Question: In a '<canvas>' element, I'm animating a collection of circles that can collide with one another. Occasionally these collisions occur between iterations of the main loop, and on the next iteration the loops are "inside" each other.
To combat this, I've calculated the point of impact (C) between the two circles, and now wish to nudge the circles' coordinates so that their edges meet on this point of impact. I've been playing around with inverting their velocities to move them away from each other along their original vectors, but I can't seem to get it right.
How do I calculate the "nudged" coordinates of A and B so their edges meet at C?

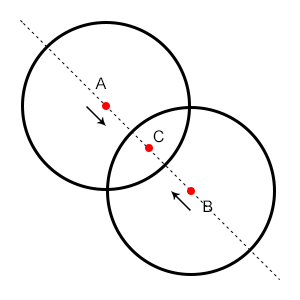
Answer: A demo: <URL>

Here's how:
'''
var dx=C.x-A.x;
var dy=C.y-A.y;
var angleC=Math.atan2(dy,dx);
var newAX=C.x+A.radius*Math.cos(angleC-PI);
var newAY=C.y+A.radius*Math.sin(angleC-PI);
'''
And do the same with B.